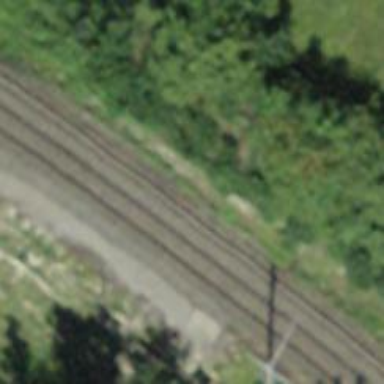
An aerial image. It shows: Narrow gauge railway with electrified contact lines.